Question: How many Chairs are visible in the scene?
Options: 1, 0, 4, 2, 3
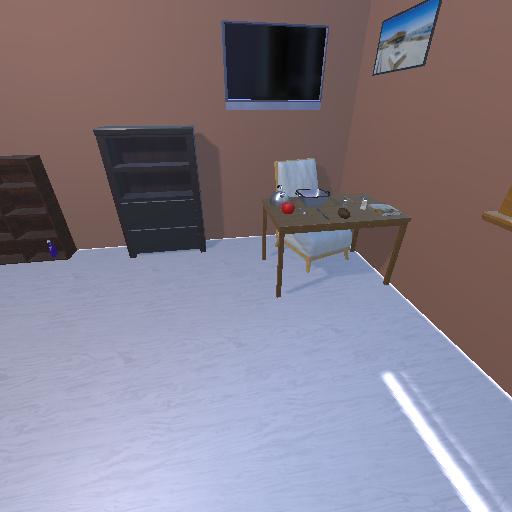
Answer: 1